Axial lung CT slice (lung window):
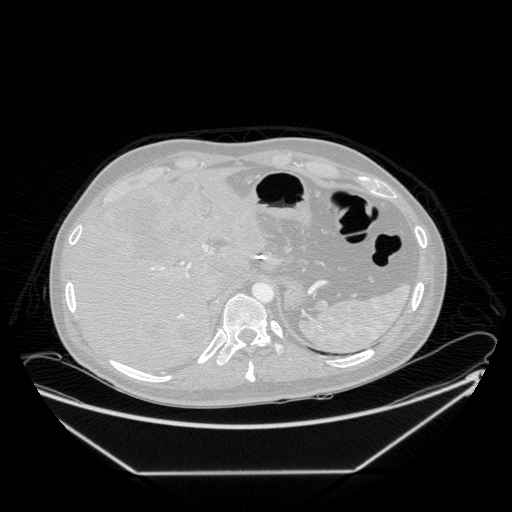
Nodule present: no